Question: When we click on a dropdown we dont see cursor, we just see the whole box with value gets selected, can we do same with text field because in text field I see the cursor blinking.
see image if confused. :D

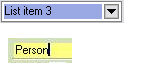
Answer: Did you mean you want to disable the text input field? (Thats what I can think). Try this:
'''
<input type="text" disabled="true" />
'''
What are you trying to accomplish?
Edit: Read only:
'''
<input type="text" value="Some value" readonly="readonly" />
'''
I think this is what you are looking for. Read only with no focus.
'''
<input type="text" value="Some value" onfocus="this.blur()" readonly="readonly" />
'''
Edit 3, Solving Tab Index problem:
'''
Previous field: <input type="text" tabindex=1/>
Disabled field: <input type="text" value="Some value" onfocus="this.blur()" readonly="readonly" />
Next Field: <input type="text" tabindex=2/>
'''